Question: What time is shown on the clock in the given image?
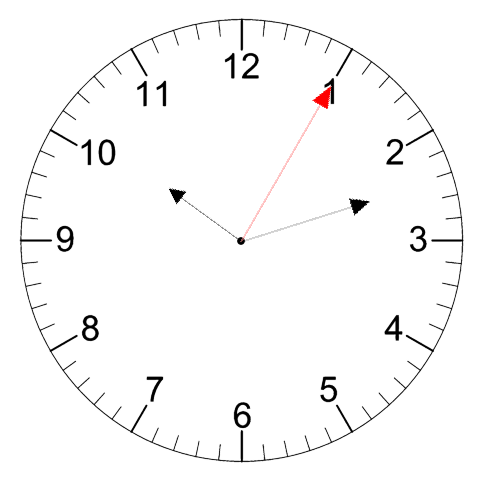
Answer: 10:12:05